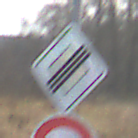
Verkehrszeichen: EndeVorfahrtsstrasse
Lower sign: Geschwindigkeit120
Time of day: MorningAfternoon
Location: Outdoor (Nature)
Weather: PartlyCloudy
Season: NotSpecified
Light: Natural